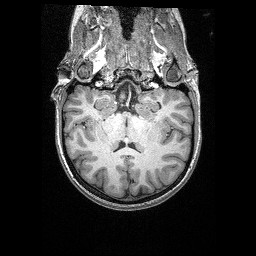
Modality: T1w
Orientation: sagittal
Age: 23
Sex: female
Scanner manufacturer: siemens
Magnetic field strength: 3 T
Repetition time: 2.4 s
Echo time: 0.03 s